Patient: sex M, age 53
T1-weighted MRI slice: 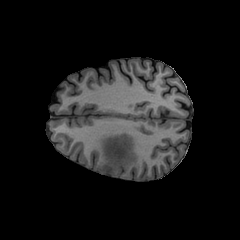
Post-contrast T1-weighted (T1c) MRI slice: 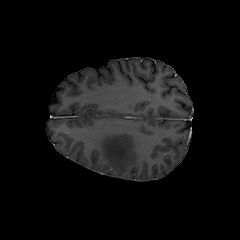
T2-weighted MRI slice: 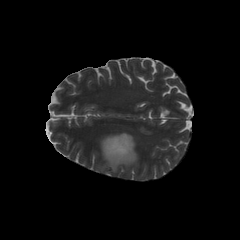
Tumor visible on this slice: yes
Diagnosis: Astrocytoma, IDH-mutant
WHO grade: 4